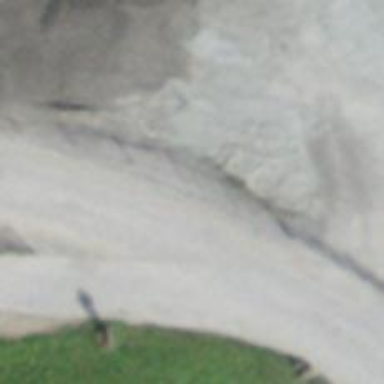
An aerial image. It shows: Residential road with asphalt surface and no sidewalks.